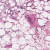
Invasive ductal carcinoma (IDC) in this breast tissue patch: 0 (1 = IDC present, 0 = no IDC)